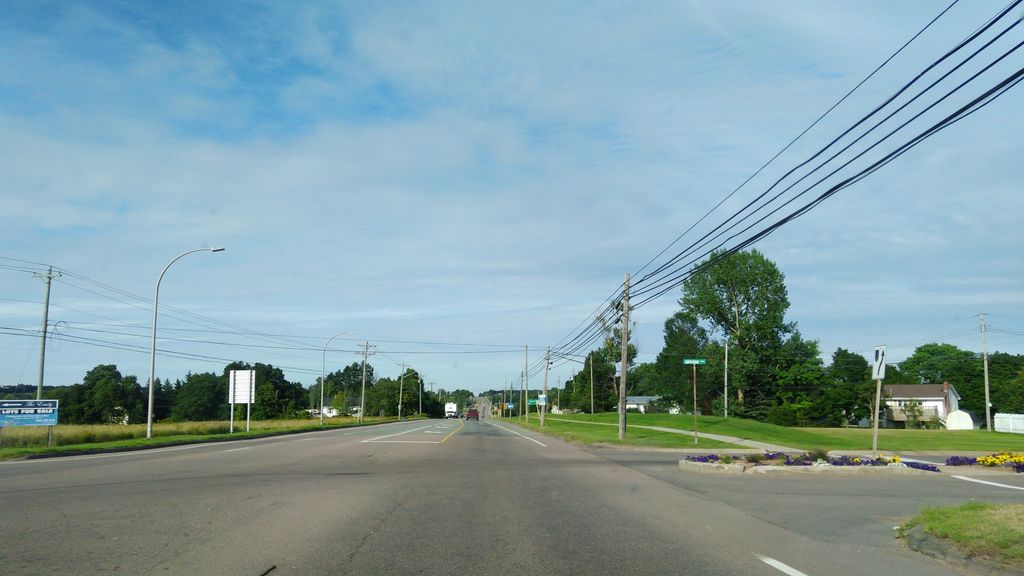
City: charlottetown